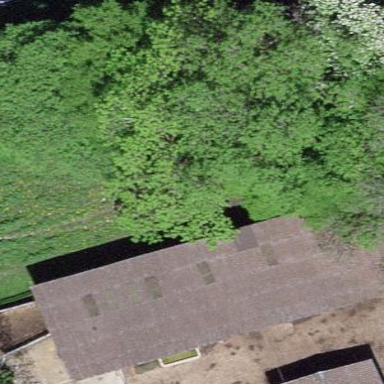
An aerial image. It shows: Farm auxiliary building.